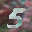
Label: 5